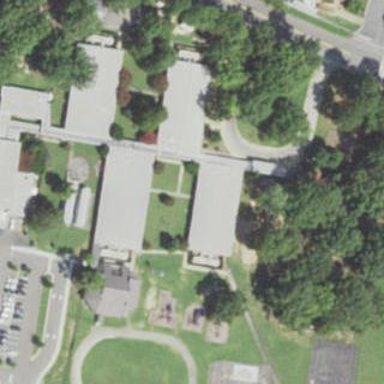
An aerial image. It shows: School.